Question: It seems my 'UIBarButtonItems' are not responding at all to clicks.
I have a pan gesture recognizer attached to a TableViewController, however I have established this is not blocking it after enabling 'panGestureRecognizer.cancelsTouchesInView' to 'false'.
Right now the navigation controller is embedded in a ContainerViewController I created for managing a slide out view controller, included below:
'''
import UIKit
class InstructorSlideOutContainerViewController: SlideOutContainerViewController {
var isFromLogin:Bool?
override func viewDidLoad() {
super.viewDidLoad()
setLeftViewController(identifier: "InstructorSettingsTableViewController")
setCenterViewController(identifier: "InstructorClassesTableViewController")
(centerViewController as! InstructorClassesTableViewController).delegate = self
(centerViewController as! InstructorClassesTableViewController).touchDelegate = self
(centerViewController as! InstructorClassesTableViewController).isFromLogin = isFromLogin
centerNavigationController = UINavigationController(rootViewController: centerViewController!)
view.addSubview(centerNavigationController.view)
addChildViewController(centerNavigationController)
centerNavigationController.didMove(toParentViewController: self)
let panGestureRecognizer = UIPanGestureRecognizer(target: self, action: #selector(handlePanGesture(_:)))
centerNavigationController.view.addGestureRecognizer(panGestureRecognizer)
}
class func getEntrySegueFromFBLogin() -> String {
return "FBLoginToInstructorContainerSegue"
}
class func getEntrySegueFromLogin() -> String {
return "LoginToInstructorContainerSegue"
}
class func getEntrySegueFromSignUp() -> String {
return "LoginToInstructorContainerSegue"
}
}
'''
Which is a subclass of the generalized ContainerViewController:
'''
enum SlideOutState {
case LeftPanelClosed
case LeftPanelExpanded
}
import UIKit
protocol SlideOutContainerViewControllerDelegate {
func toggleLeftPanel()
}
protocol InitializeViewControllers {
func setLeftViewController(identifier: String)
func setCenterViewController(identifier: String)
}
class SlideOutContainerViewController: UIViewController {
var centerNavigationController: UINavigationController!
var centerViewController: UIViewController?
var currentState: SlideOutState = .LeftPanelClosed
var leftViewController: UIViewController?
var centerViewControllerIdentifer = ""
let centerPanelExpandedOffset: CGFloat = 60
var mainStoryboard:UIStoryboard?
override func viewDidLoad() {
super.viewDidLoad()
mainStoryboard = UIStoryboard(name: "Main", bundle: Bundle.main)
}
}
extension SlideOutContainerViewController: InitializeViewControllers {
func setLeftViewController(identifier: String) {
leftViewController = mainStoryboard?.instantiateViewController(withIdentifier: identifier)
}
func setCenterViewController(identifier: String) {
centerViewController = mainStoryboard?.instantiateViewController(withIdentifier: identifier)
}
}
extension SlideOutContainerViewController: SlideOutContainerViewControllerDelegate {
func toggleLeftPanel(){
let notAlreadyExpanded = (currentState != .LeftPanelExpanded)
if notAlreadyExpanded {
addChildSidePanelController(sidePanelController: leftViewController!)
}
animateLeftPanel(shouldExpand: notAlreadyExpanded)
}
func addChildSidePanelController(sidePanelController: UIViewController) {
view.insertSubview(sidePanelController.view, at: 0)
addChildViewController(sidePanelController)
sidePanelController.didMove(toParentViewController: self)
}
func animateLeftPanel(shouldExpand: Bool){
if shouldExpand {
currentState = .LeftPanelExpanded
animateCenterPanelXPosition(targetPosition: centerNavigationController.view.frame.width - centerPanelExpandedOffset)
} else {
animateCenterPanelXPosition(targetPosition: 0) {finished in
self.currentState = .LeftPanelClosed
self.leftViewController?.view.removeFromSuperview()
}
}
}
func animateCenterPanelXPosition(targetPosition: CGFloat, completion: ((Bool) -> Void)! = nil) {
UIView.animate(withDuration: 0.5, delay: 0.0, options: UIViewAnimationOptions.curveEaseOut, animations: {
self.centerNavigationController.view.frame.origin.x = targetPosition
}, completion: completion)
}
func showShadowForCenterViewController(shouldShowShadow: Bool) {
if shouldShowShadow {
centerNavigationController.view.layer.shadowOpacity = 0.8
} else {
centerNavigationController.view.layer.shadowOpacity = 0.0
}
}
}
// MARK: Gesture Recognizer
extension SlideOutContainerViewController {
func handlePanGesture(_ recognizer: UIPanGestureRecognizer) -> Void {
let gestureIsDraggingFromLeftToRight = recognizer.velocity(in: view).x > 0
switch recognizer.state {
case .began:
if currentState == .LeftPanelClosed {
if gestureIsDraggingFromLeftToRight {
addChildSidePanelController(sidePanelController: leftViewController!)
}
showShadowForCenterViewController(shouldShowShadow: true)
}
case .changed:
if gestureIsDraggingFromLeftToRight || currentState == .LeftPanelExpanded {
recognizer.view!.center.x = recognizer.view!.center.x + recognizer.translation(in: view).x
recognizer.setTranslation(CGPoint.zero, in: view)
}
case .ended:
if leftViewController != nil {
let hasMovedMoreThanHalfway = recognizer.view!.center.x > view.bounds.size.width
animateLeftPanel(shouldExpand: hasMovedMoreThanHalfway)
}
default:
break
}
}
}
'''
Here's a screenshot of the storyboard.

So basically once the 'Containerviewcontroller' loads, I cannot use any of the buttons in the navbar. Touches in the 'TableViewController' still are registered, it seems it's just the 'UIBarButtonItems' inside the 'UINavigationBar'.
I double checked that all the outlets are connected, and right now am struggling to look for other solutions...
Thank you in advance!!
: I can get the buttons to work if I remove the embedded storyboard UINavigationController, however I need it there so that when segue'd to from another UINavigationController the '<Back' arrow doesn't show at the top of the NavigationController.
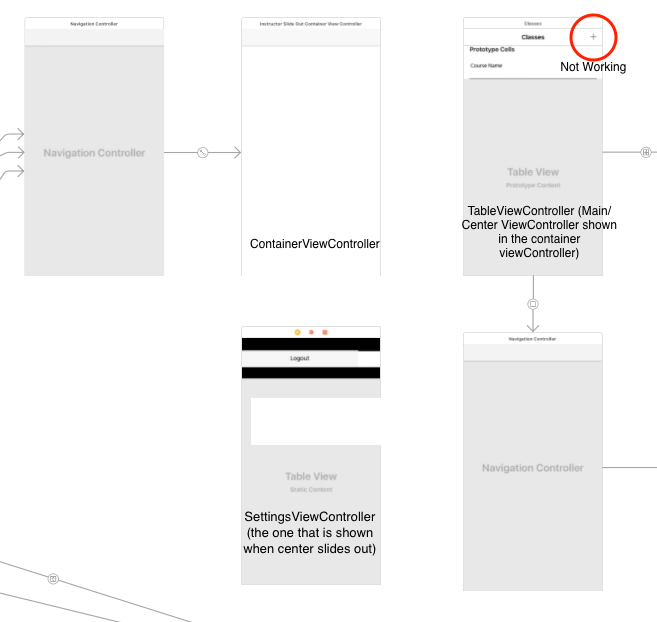
Answer: The solution was to segue to the viewcontroller with a modal segue, because the 'containerviewcontroller' was competing with the 'navigationcontroller' and needed to declare it's own instead of simply being pushed onto the navigation stack.